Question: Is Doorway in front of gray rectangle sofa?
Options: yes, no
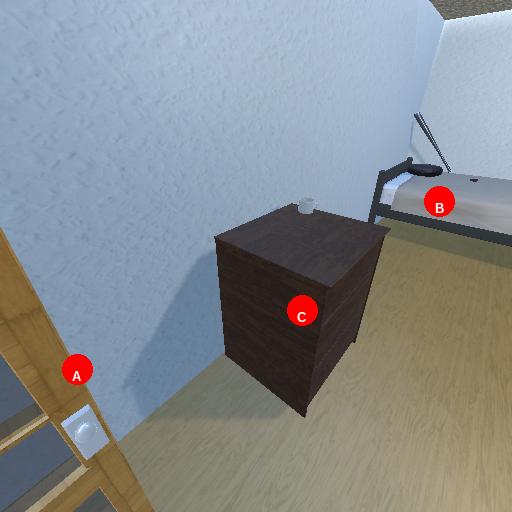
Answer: yes